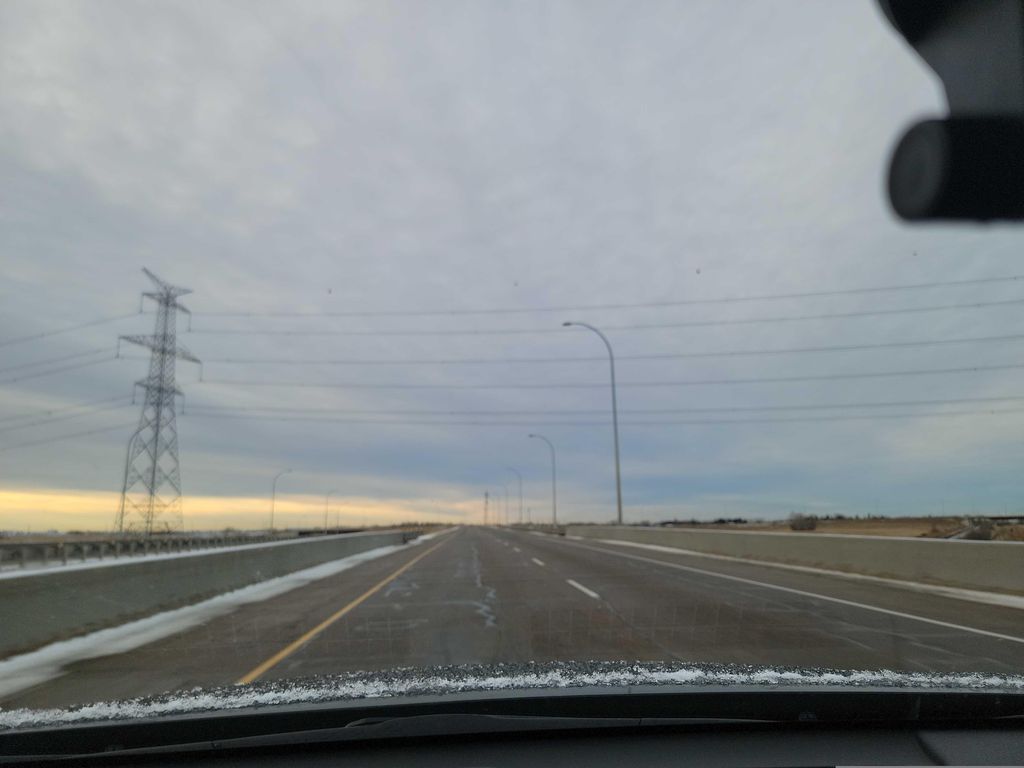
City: edmonton